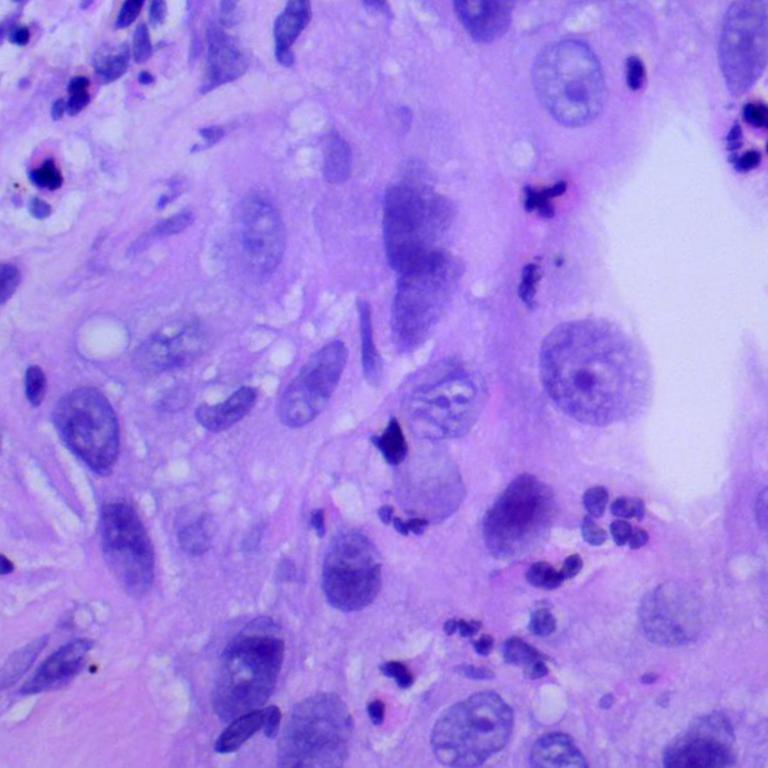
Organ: lung
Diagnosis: squamous carcinomas